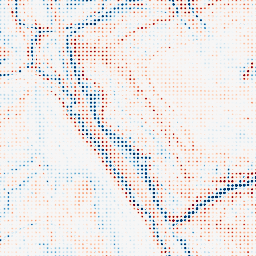
Category: edge_preserving
Decomposition family: anisotropic_diffusion
Decomposition parameters: iterations: 50
kappa: 10
gamma: 0.15
Upsampling method: sinc_blackman
Upsampling parameters: scale: 8
kernel_size: 4
Upsampling scale: 8